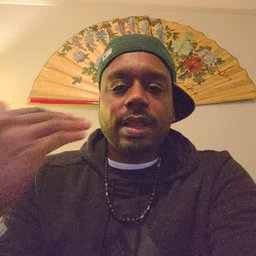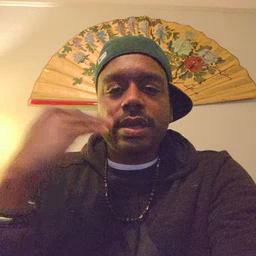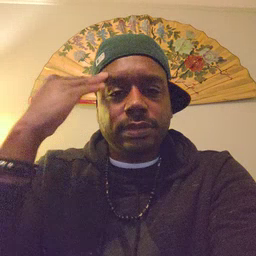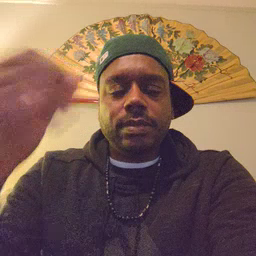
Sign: head